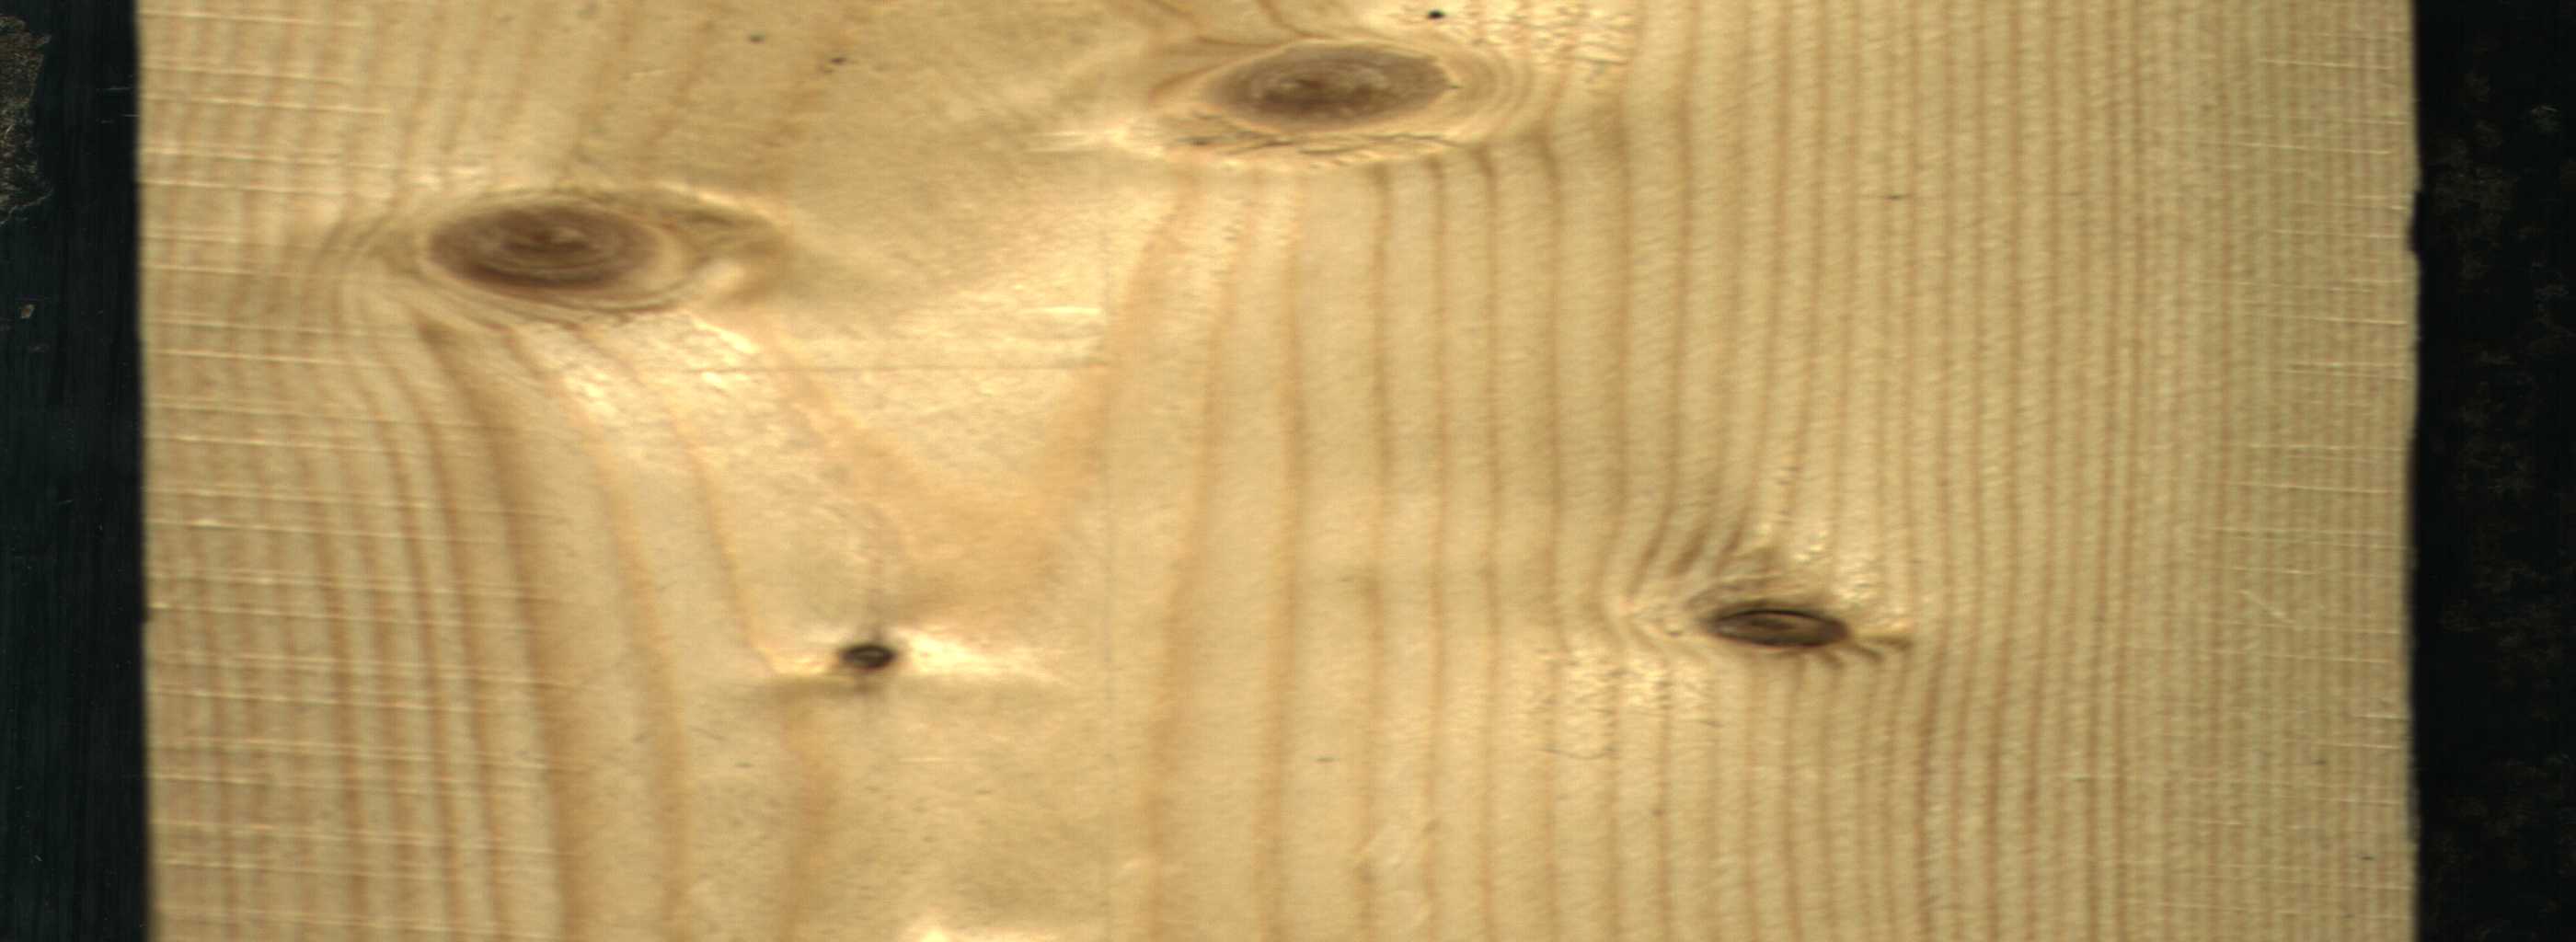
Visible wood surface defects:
Live_Knot
Live_Knot
Live_Knot
Live_Knot